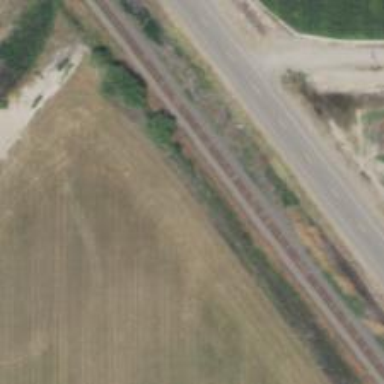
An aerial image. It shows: Track with very rough surface.